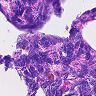
Metastatic tissue present: no